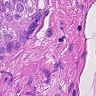
Metastatic tissue present: yes